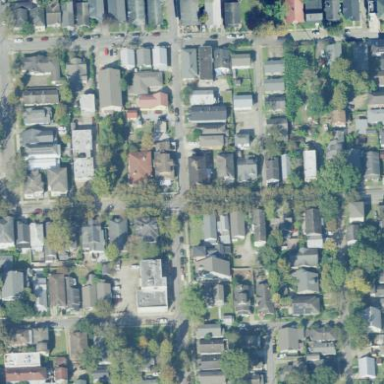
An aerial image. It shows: Neighbourhood with historic district.